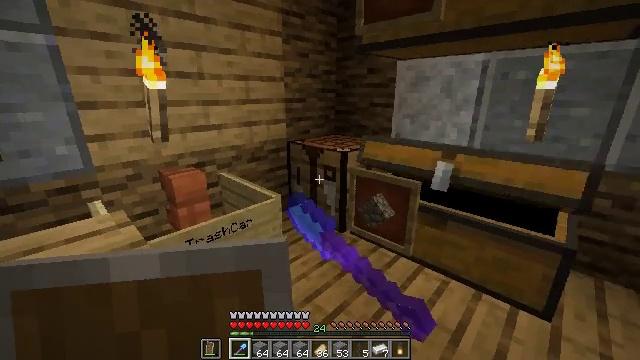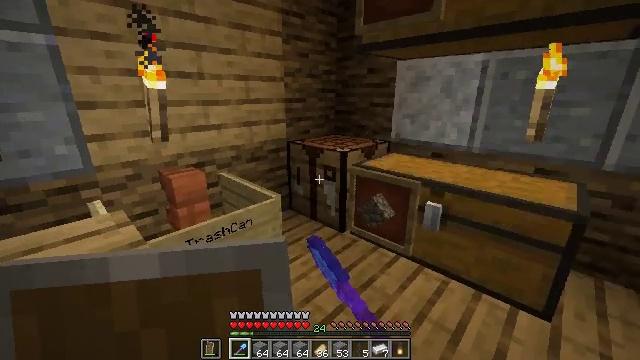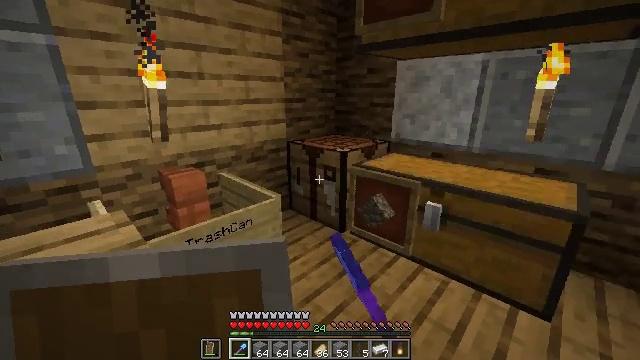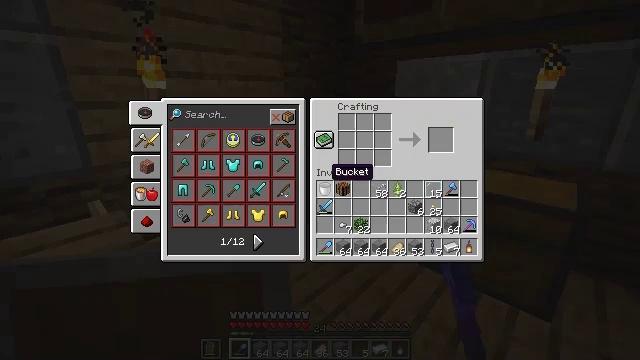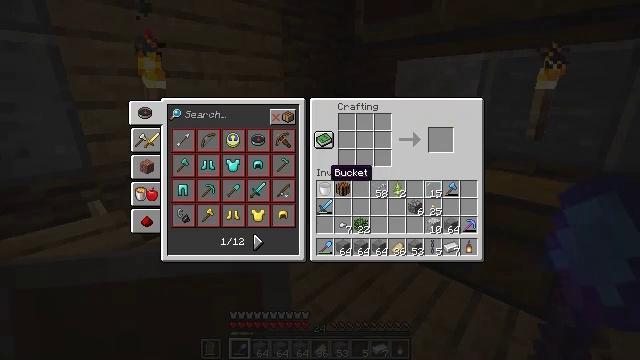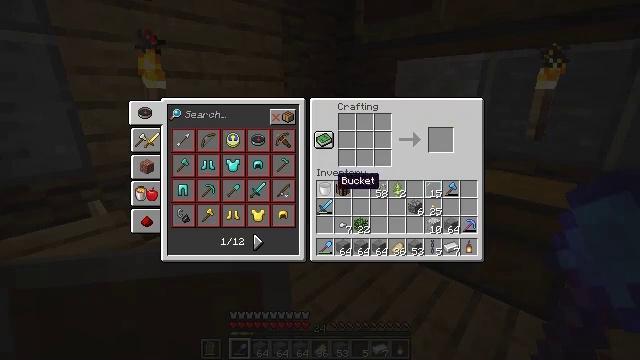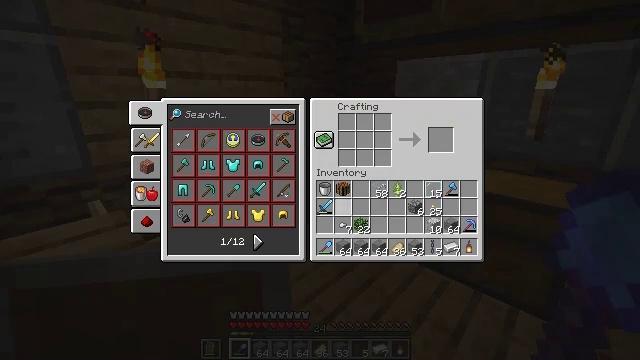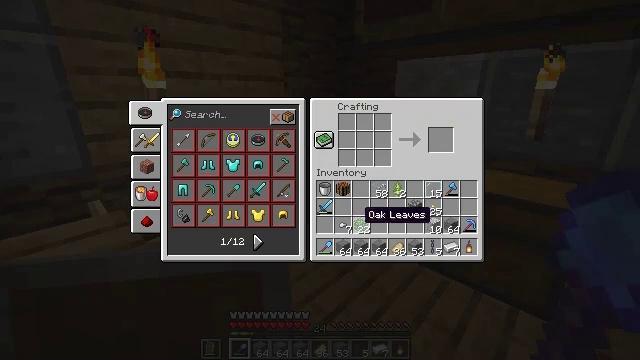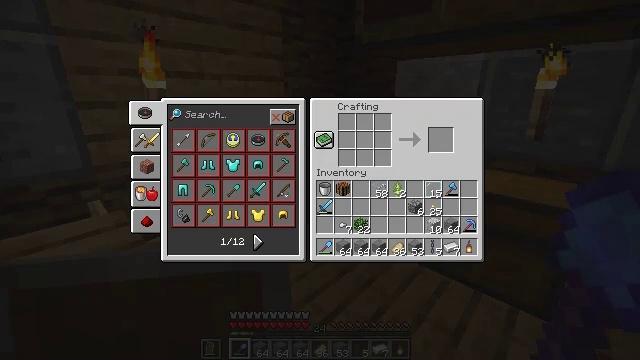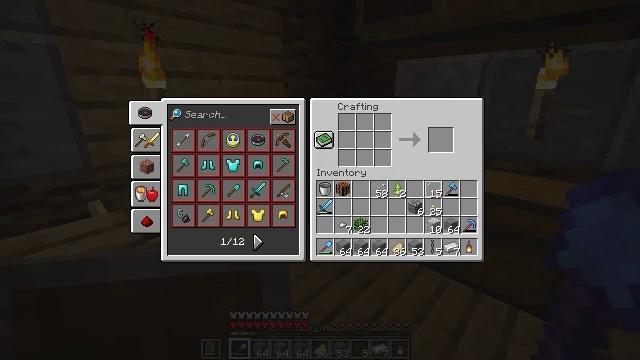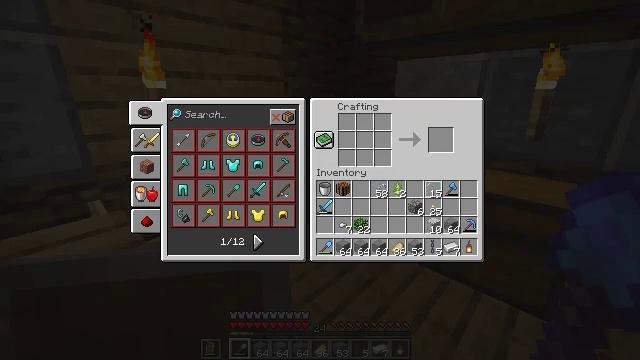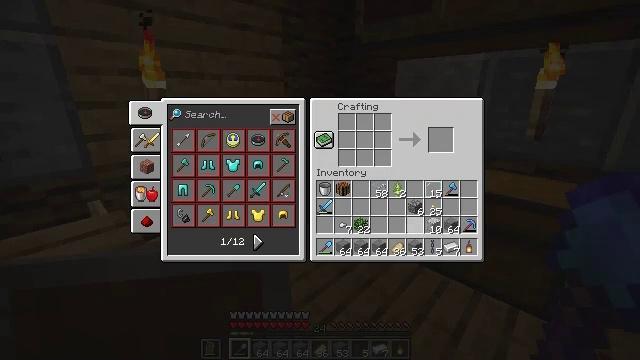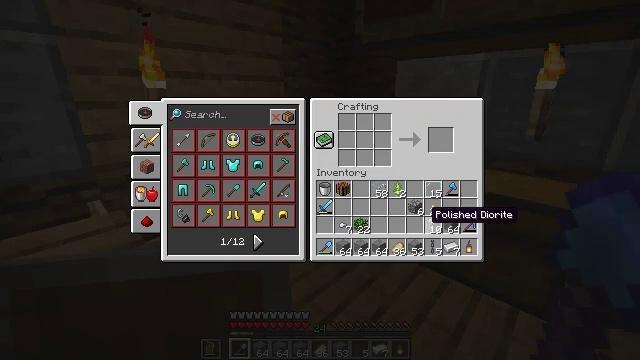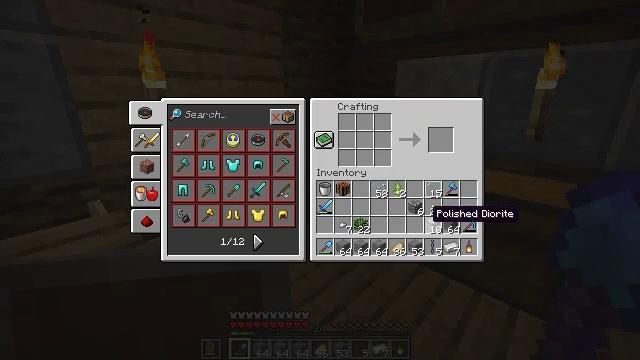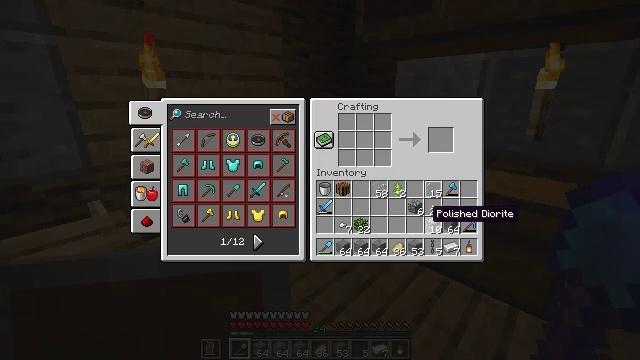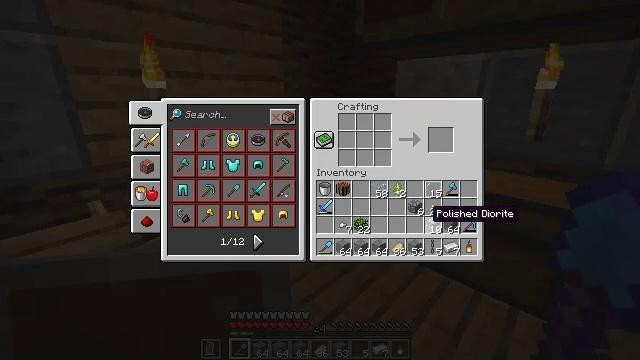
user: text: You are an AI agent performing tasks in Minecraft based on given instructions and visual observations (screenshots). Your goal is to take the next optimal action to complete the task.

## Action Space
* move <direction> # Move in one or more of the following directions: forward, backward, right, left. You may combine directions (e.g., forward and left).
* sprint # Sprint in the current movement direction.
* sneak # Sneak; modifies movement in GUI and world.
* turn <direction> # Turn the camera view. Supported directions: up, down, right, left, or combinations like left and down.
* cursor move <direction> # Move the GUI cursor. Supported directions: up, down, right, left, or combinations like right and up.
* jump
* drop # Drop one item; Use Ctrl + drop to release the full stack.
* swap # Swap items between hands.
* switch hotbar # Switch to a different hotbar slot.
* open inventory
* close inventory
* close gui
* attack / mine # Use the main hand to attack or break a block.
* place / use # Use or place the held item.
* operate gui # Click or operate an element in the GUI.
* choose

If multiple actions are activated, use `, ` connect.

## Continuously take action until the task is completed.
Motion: motion action
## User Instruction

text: Create a polished diorite slab at the crafting table.
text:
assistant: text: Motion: no_op
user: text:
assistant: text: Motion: no_op
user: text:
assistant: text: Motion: open gui
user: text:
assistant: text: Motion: no_op
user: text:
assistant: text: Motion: cursor move right and down
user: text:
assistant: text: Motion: cursor move right and down
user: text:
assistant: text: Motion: cursor move right and down
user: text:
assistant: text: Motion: cursor move down
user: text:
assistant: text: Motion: no_op
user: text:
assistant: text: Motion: cursor move right
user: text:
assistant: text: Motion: cursor move right and up
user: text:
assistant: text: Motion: cursor move right
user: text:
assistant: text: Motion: no_op
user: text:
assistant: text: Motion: no_op
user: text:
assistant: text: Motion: no_op
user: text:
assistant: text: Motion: no_op
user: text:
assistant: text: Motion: no_op
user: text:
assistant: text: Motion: operate gui
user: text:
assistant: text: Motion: operate gui
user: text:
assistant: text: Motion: cursor move left and up
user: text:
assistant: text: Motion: cursor move left and up
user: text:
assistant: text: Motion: cursor move up
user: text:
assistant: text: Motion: no_op
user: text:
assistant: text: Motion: no_op
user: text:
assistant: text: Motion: no_op
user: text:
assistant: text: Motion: no_op
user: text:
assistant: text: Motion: no_op
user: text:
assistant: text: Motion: no_op
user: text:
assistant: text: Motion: operate gui
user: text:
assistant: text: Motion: operate gui